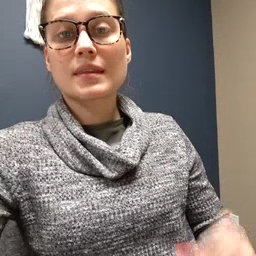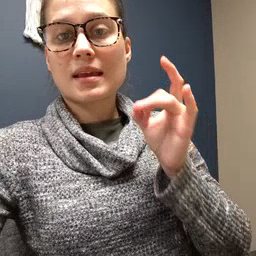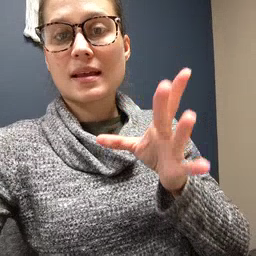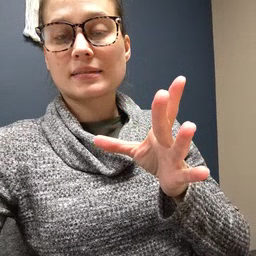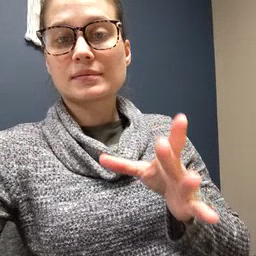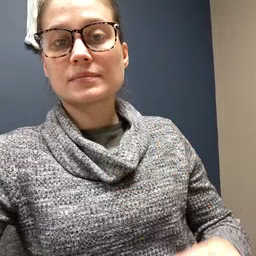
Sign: hate